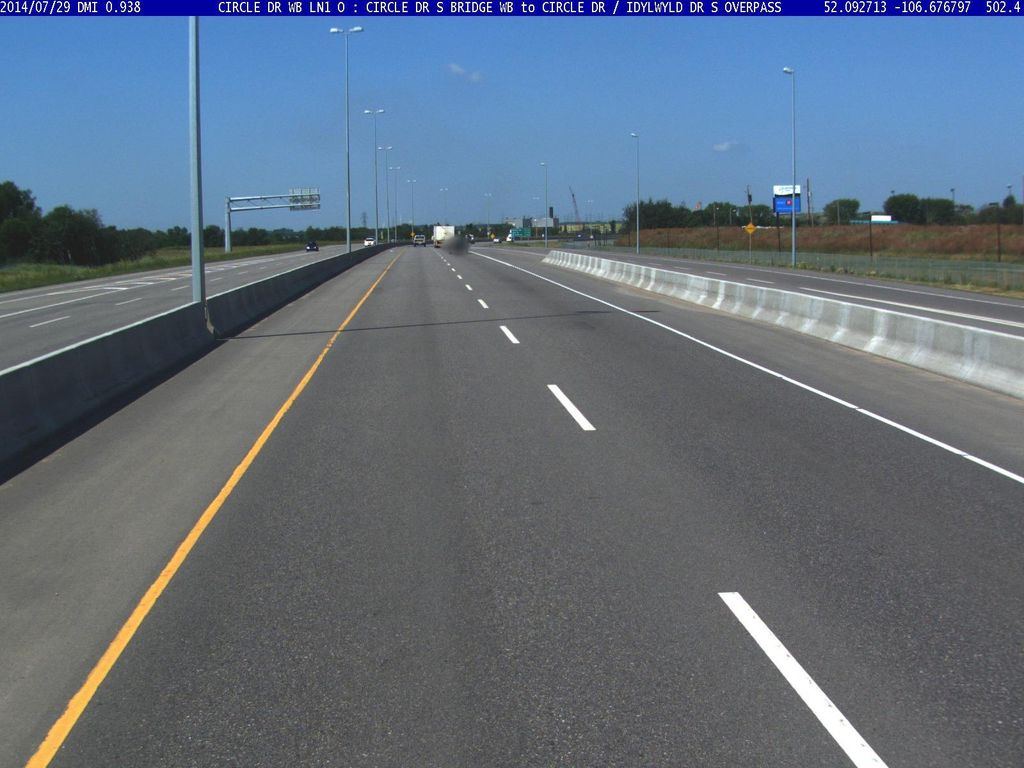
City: saskatoon